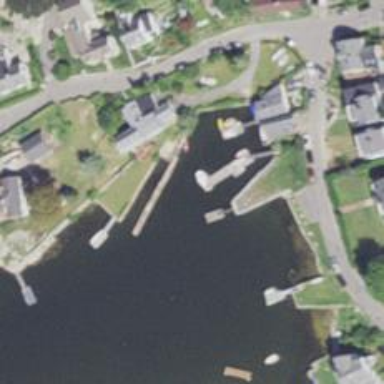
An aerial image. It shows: Man-made pier.